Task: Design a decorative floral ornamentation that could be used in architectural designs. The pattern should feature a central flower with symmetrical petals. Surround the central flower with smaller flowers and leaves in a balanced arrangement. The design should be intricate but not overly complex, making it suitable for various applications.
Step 156:
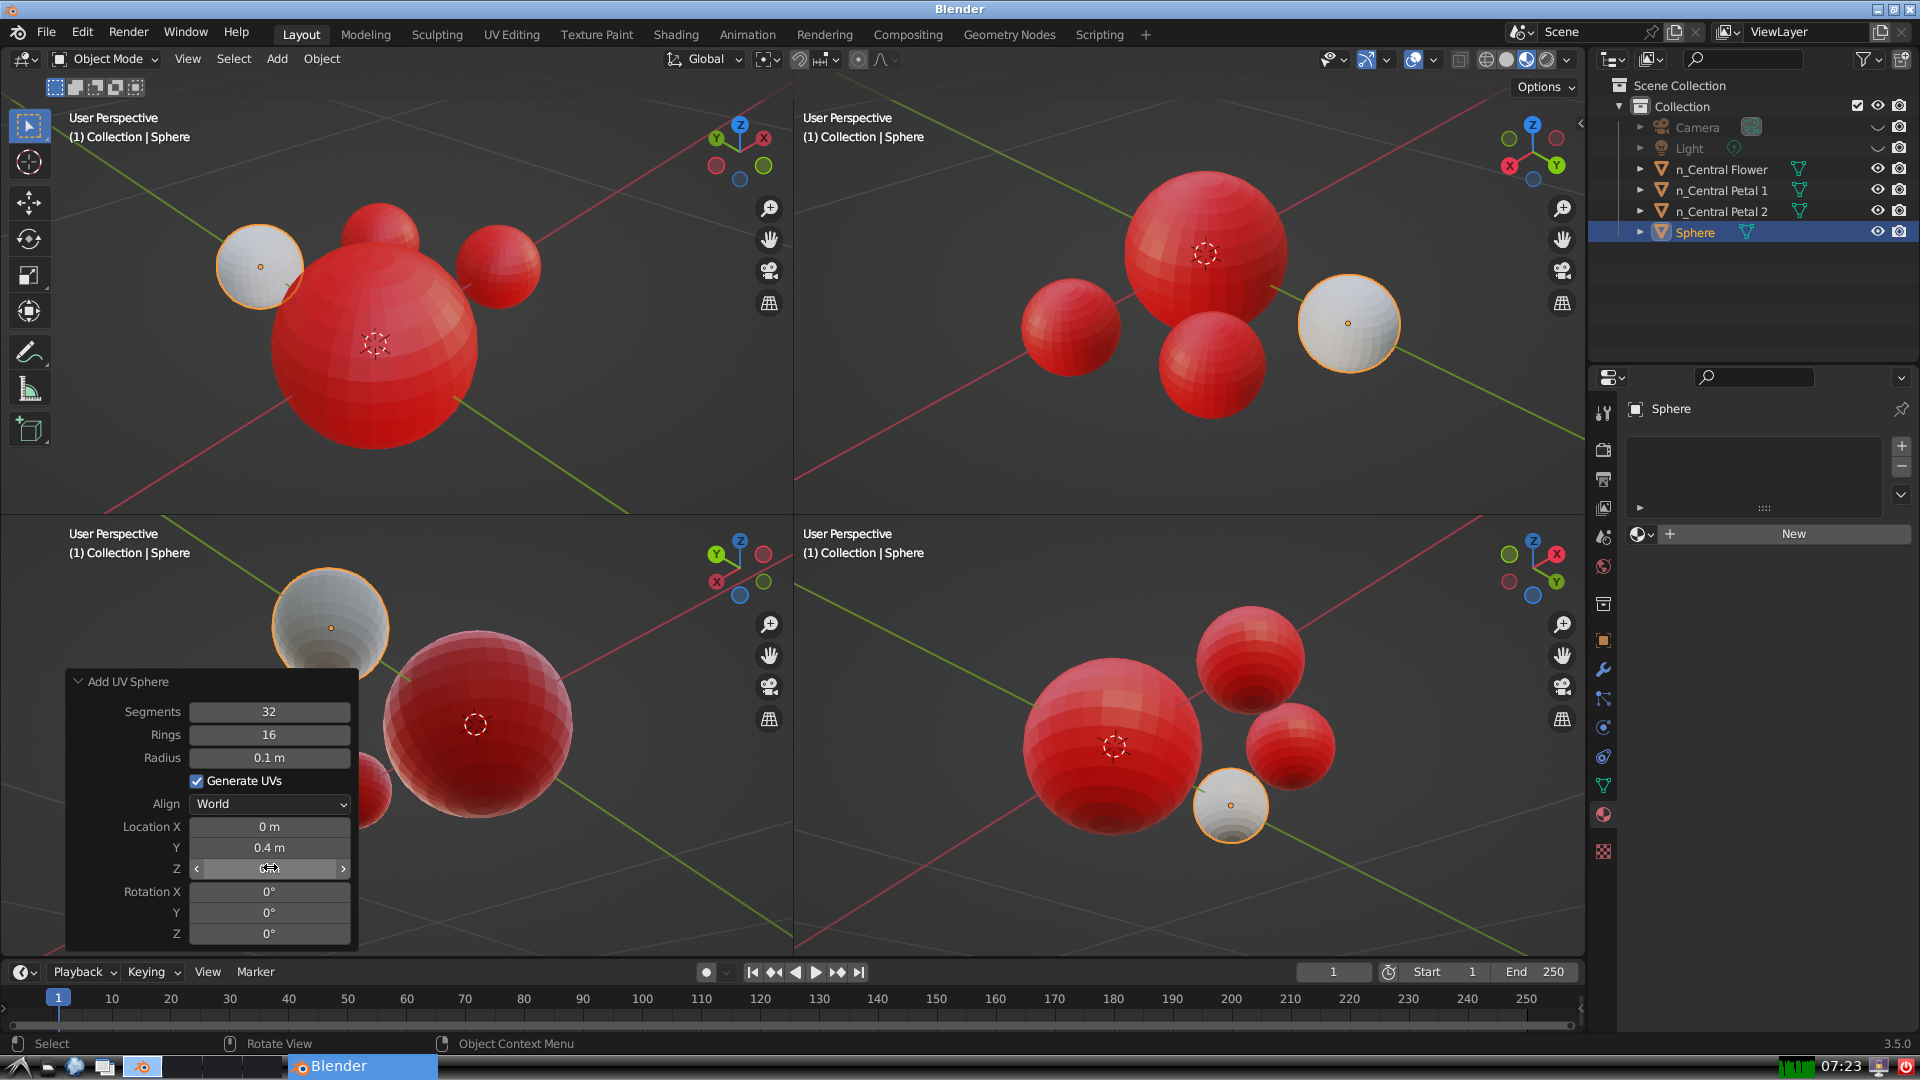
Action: {"mouse_move": [960, 540]}